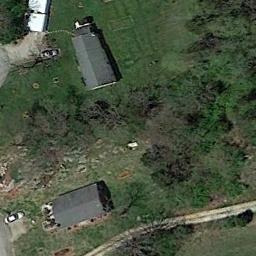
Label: sparse_residential